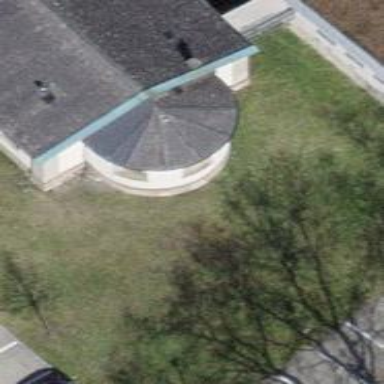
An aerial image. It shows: View of roof with edges.